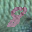
Label: 8